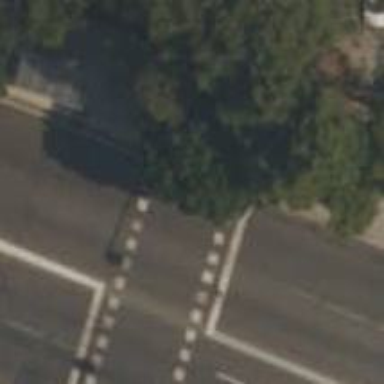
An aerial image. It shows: Road with traffic signals.